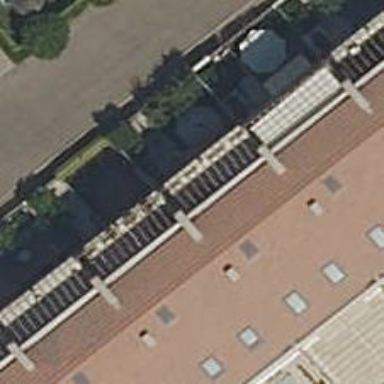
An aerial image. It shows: Terrace building.